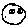
Label: smiley face